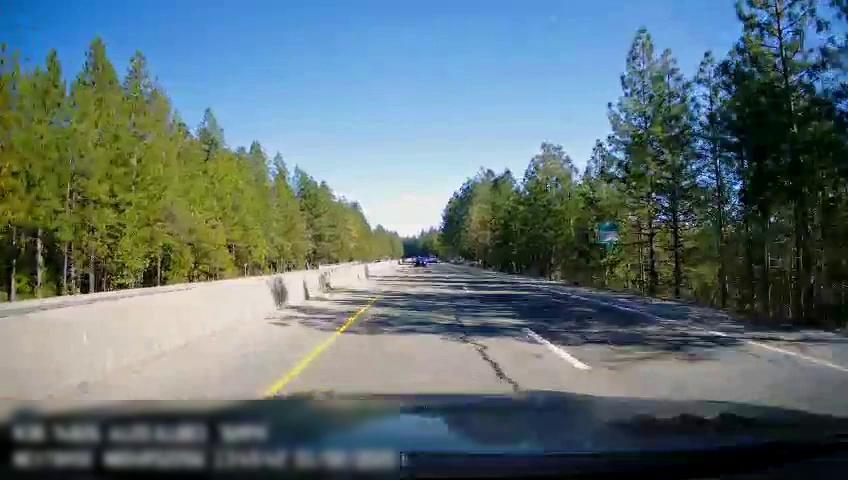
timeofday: Day
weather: Sunny
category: Drivable Space
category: Drivable Space
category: Vehicles | Car
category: Lanes | Current Lane
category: Lanes | Current Lane
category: Lanes | Alternate Lane
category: Traffic | Signs